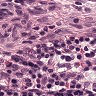
Metastatic tissue present: no